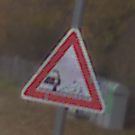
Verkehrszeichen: SplittSchotter
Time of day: MorningAfternoon
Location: Outdoor (Nature)
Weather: Overcast
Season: NotSpecified
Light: Natural